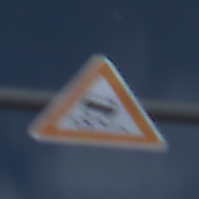
Verkehrszeichen: SchleuderOderRutschgefahr
Umgebung: Outdoor, Nature
Tageszeit: Night
Wetter: PartlyCloudy
Licht: Natural
Jahreszeit: NotSpecified
Kontrast: HighContrast